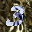
Label: 3